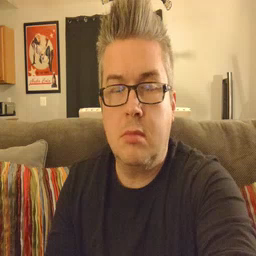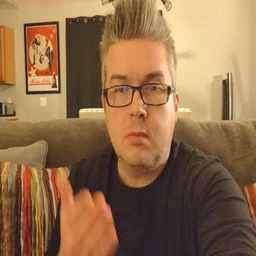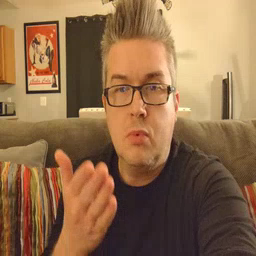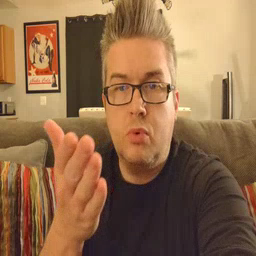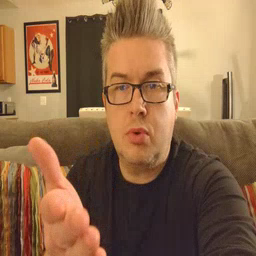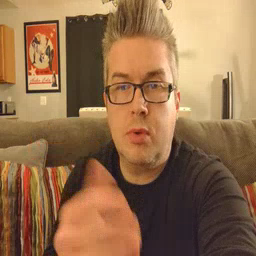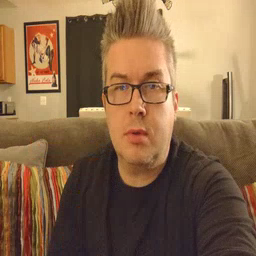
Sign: boat